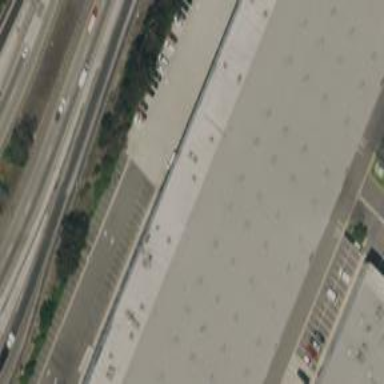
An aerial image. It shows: Warehouse.